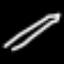
Label: pencil